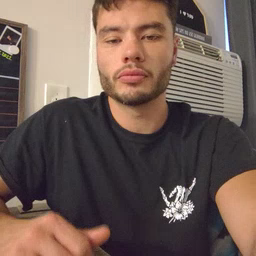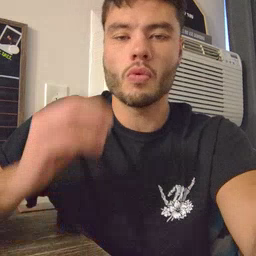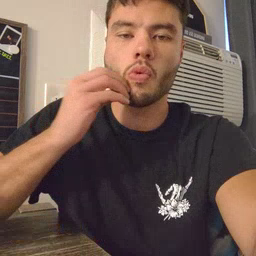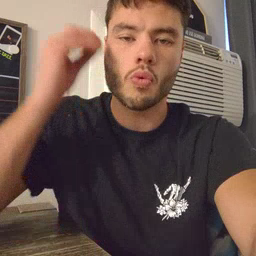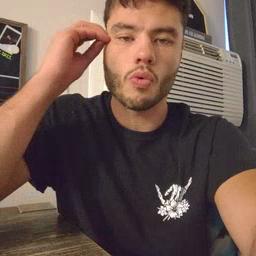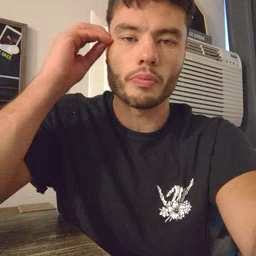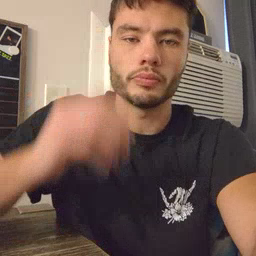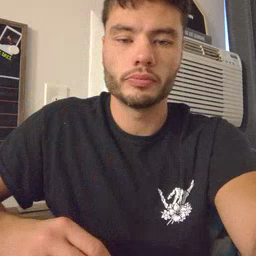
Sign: home